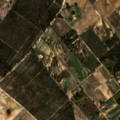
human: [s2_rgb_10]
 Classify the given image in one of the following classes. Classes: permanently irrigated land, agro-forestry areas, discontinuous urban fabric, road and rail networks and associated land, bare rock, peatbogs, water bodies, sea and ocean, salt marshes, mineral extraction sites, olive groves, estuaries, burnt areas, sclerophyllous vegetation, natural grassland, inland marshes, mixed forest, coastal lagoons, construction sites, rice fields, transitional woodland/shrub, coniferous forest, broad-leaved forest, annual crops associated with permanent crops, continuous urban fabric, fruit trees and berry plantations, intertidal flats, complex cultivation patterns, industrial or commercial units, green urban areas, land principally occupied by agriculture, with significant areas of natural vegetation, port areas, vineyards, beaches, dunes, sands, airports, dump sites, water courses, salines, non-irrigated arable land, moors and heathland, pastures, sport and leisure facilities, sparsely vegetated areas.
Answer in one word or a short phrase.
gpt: non-irrigated arable land, complex cultivation patterns, broad-leaved forest, mixed forest, transitional woodland/shrub